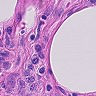
Metastatic tissue present: no